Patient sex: M
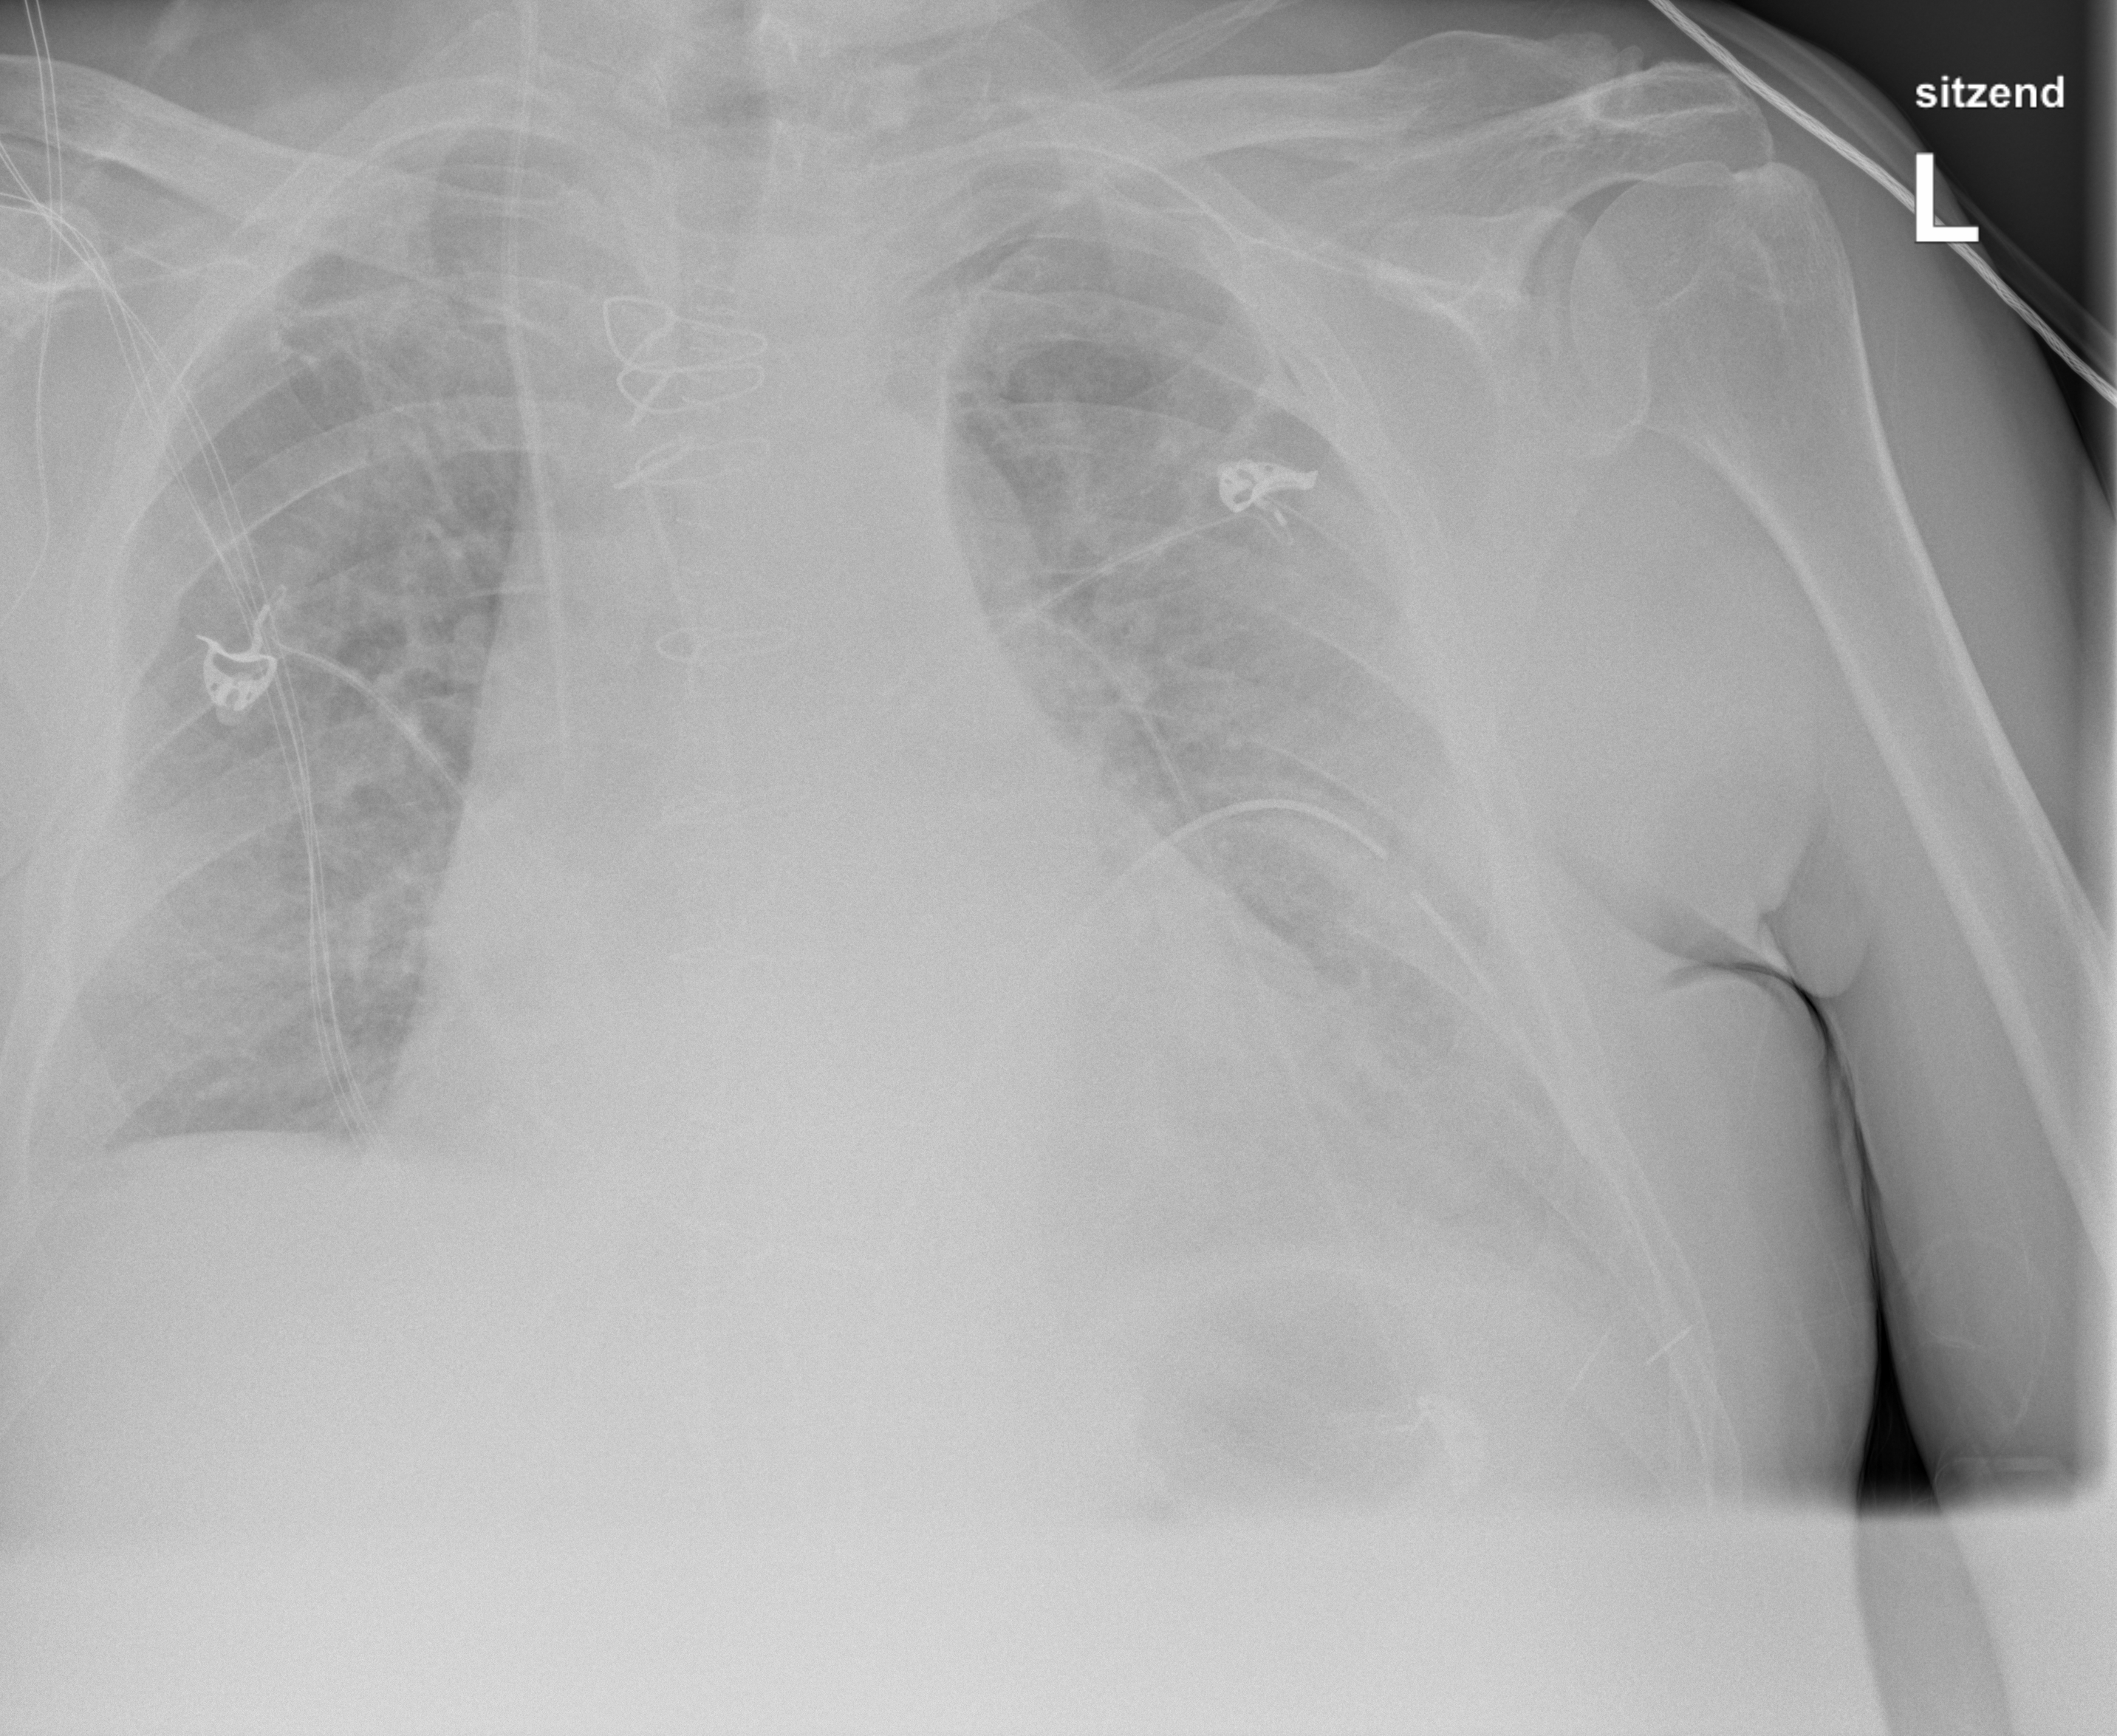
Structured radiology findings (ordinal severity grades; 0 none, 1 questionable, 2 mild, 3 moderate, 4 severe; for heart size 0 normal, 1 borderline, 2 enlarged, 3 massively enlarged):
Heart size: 2
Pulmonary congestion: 2
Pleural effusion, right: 2
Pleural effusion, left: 2
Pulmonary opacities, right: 0
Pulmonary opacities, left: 1
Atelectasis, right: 0
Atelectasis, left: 2